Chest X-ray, AP view. Patient: 58 years old, sex M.
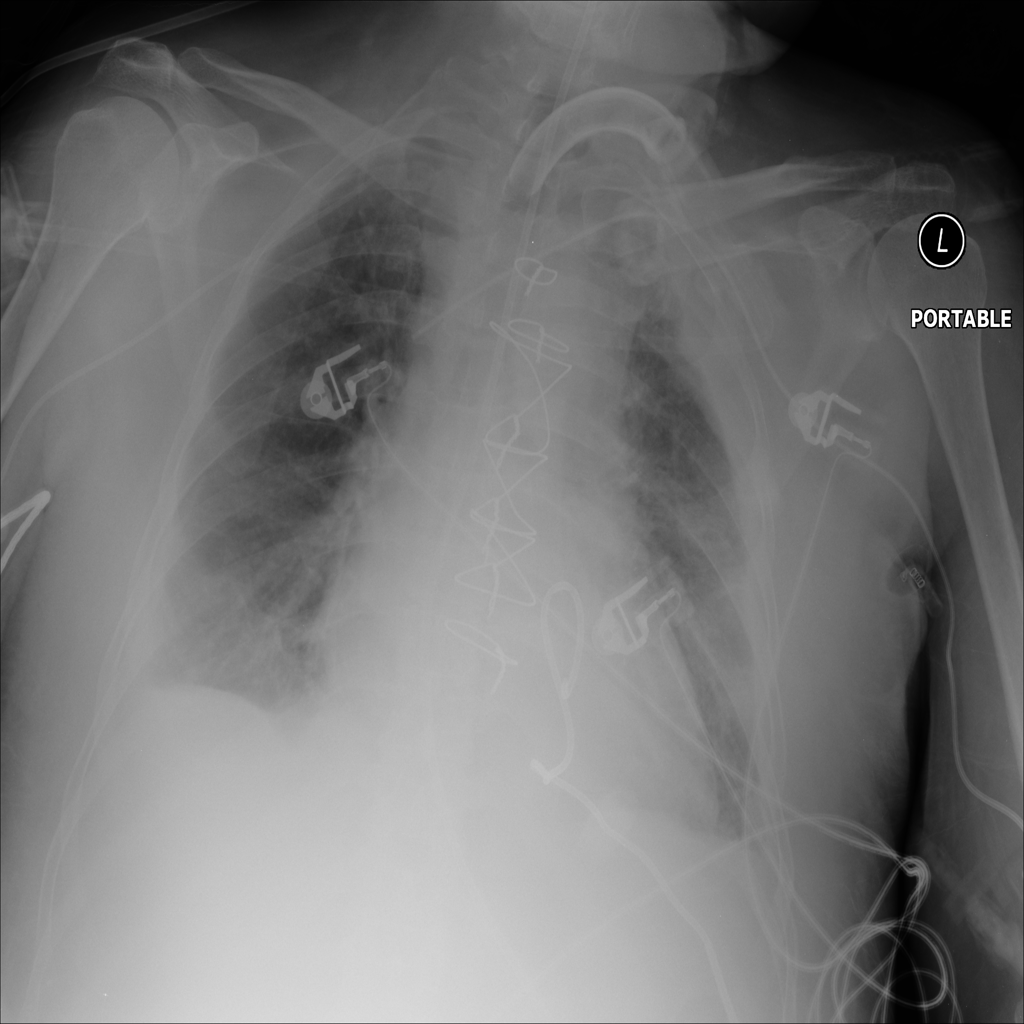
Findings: Infiltration